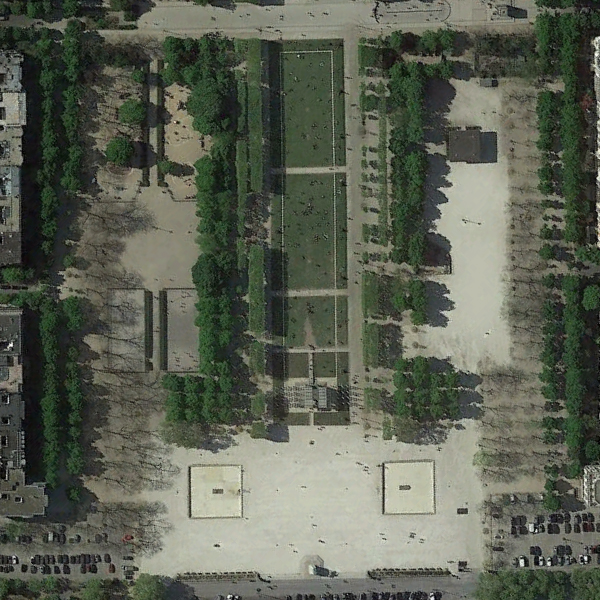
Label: Square